Question: For the last three days, 3 different submissions, I have not been able to pass Facebooks review process. The only feedback I am given is:
I clicked around to see if I could find more details, but there aren't any; as far as I can tell, that's it. At this point I have submitted a support ticket, but thought I'd check in here on SO to see if any others have experienced this vague response.
<URL>
After waiting over the weekend to see if fb would answer my direct support ticket (which I submitted thursday or friday of last week) I came to find that this ticket has just vanished; as if I never submitted it. I know it was there, I was watching it over the weekend. I tried to check it around noon (PST) today and it was gone.
Without any further indication from fb what we're doing wrong, I tried again to submit a review request. I made a few changes to screenshot instructions, added some new information about contacting us if something is wrong (i.e., phone number), and added a few more pieces of information about the publish process. Hoping to hear back from them tomorrow (Tuesday) if not sooner.
I got a response from one of the support members on the FB dev page pointing out that there is a good chance that I was not viewing 'all' tickets on my fb dev support page. He was right. I found the support ticket there with someone from fb offering to help me get things straightened out tomorrow (Tuesday). Will update here once I get more information.
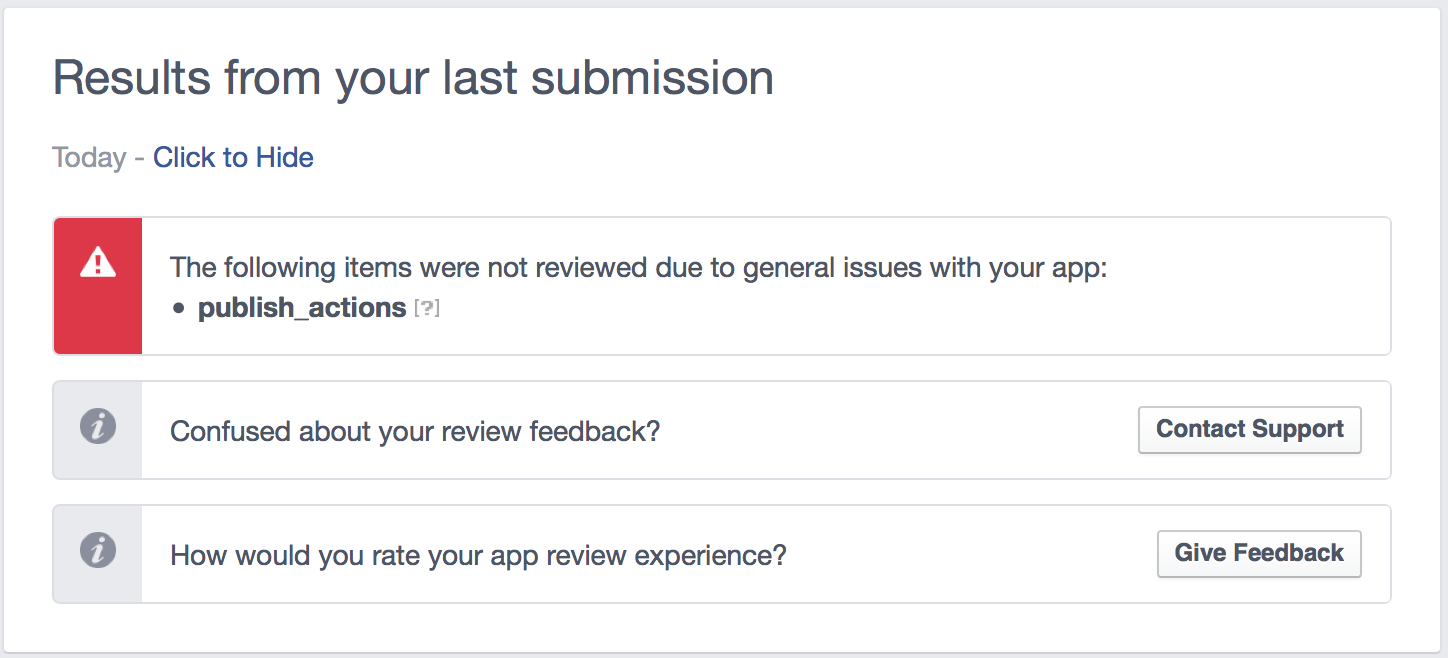
Answer: After my final update above (posted on 5/25/2015) I was later informed by the individual assigned to my support ticket that Facebook had a bug in their system that was preventing my submission from being approved. After waiting it out (about 2 days) they got the bug fixed on their end and this morning my submission was fully approved.
The best solution I can think of is: If you've triple-checked and tested your code and you are still failing the review process and getting no explanation as to why - check in with Facebook support either by submitting a ticket (if you have that option) or by reaching out on their <URL> page. It's a closed group but they don't seem strict in any sense about who they approve to join. FB devs moderate the group, so posting your situation along with your App ID seems very helpful.
Thanks to everyone who chimed in on this one, here and on the <URL>.